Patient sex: F
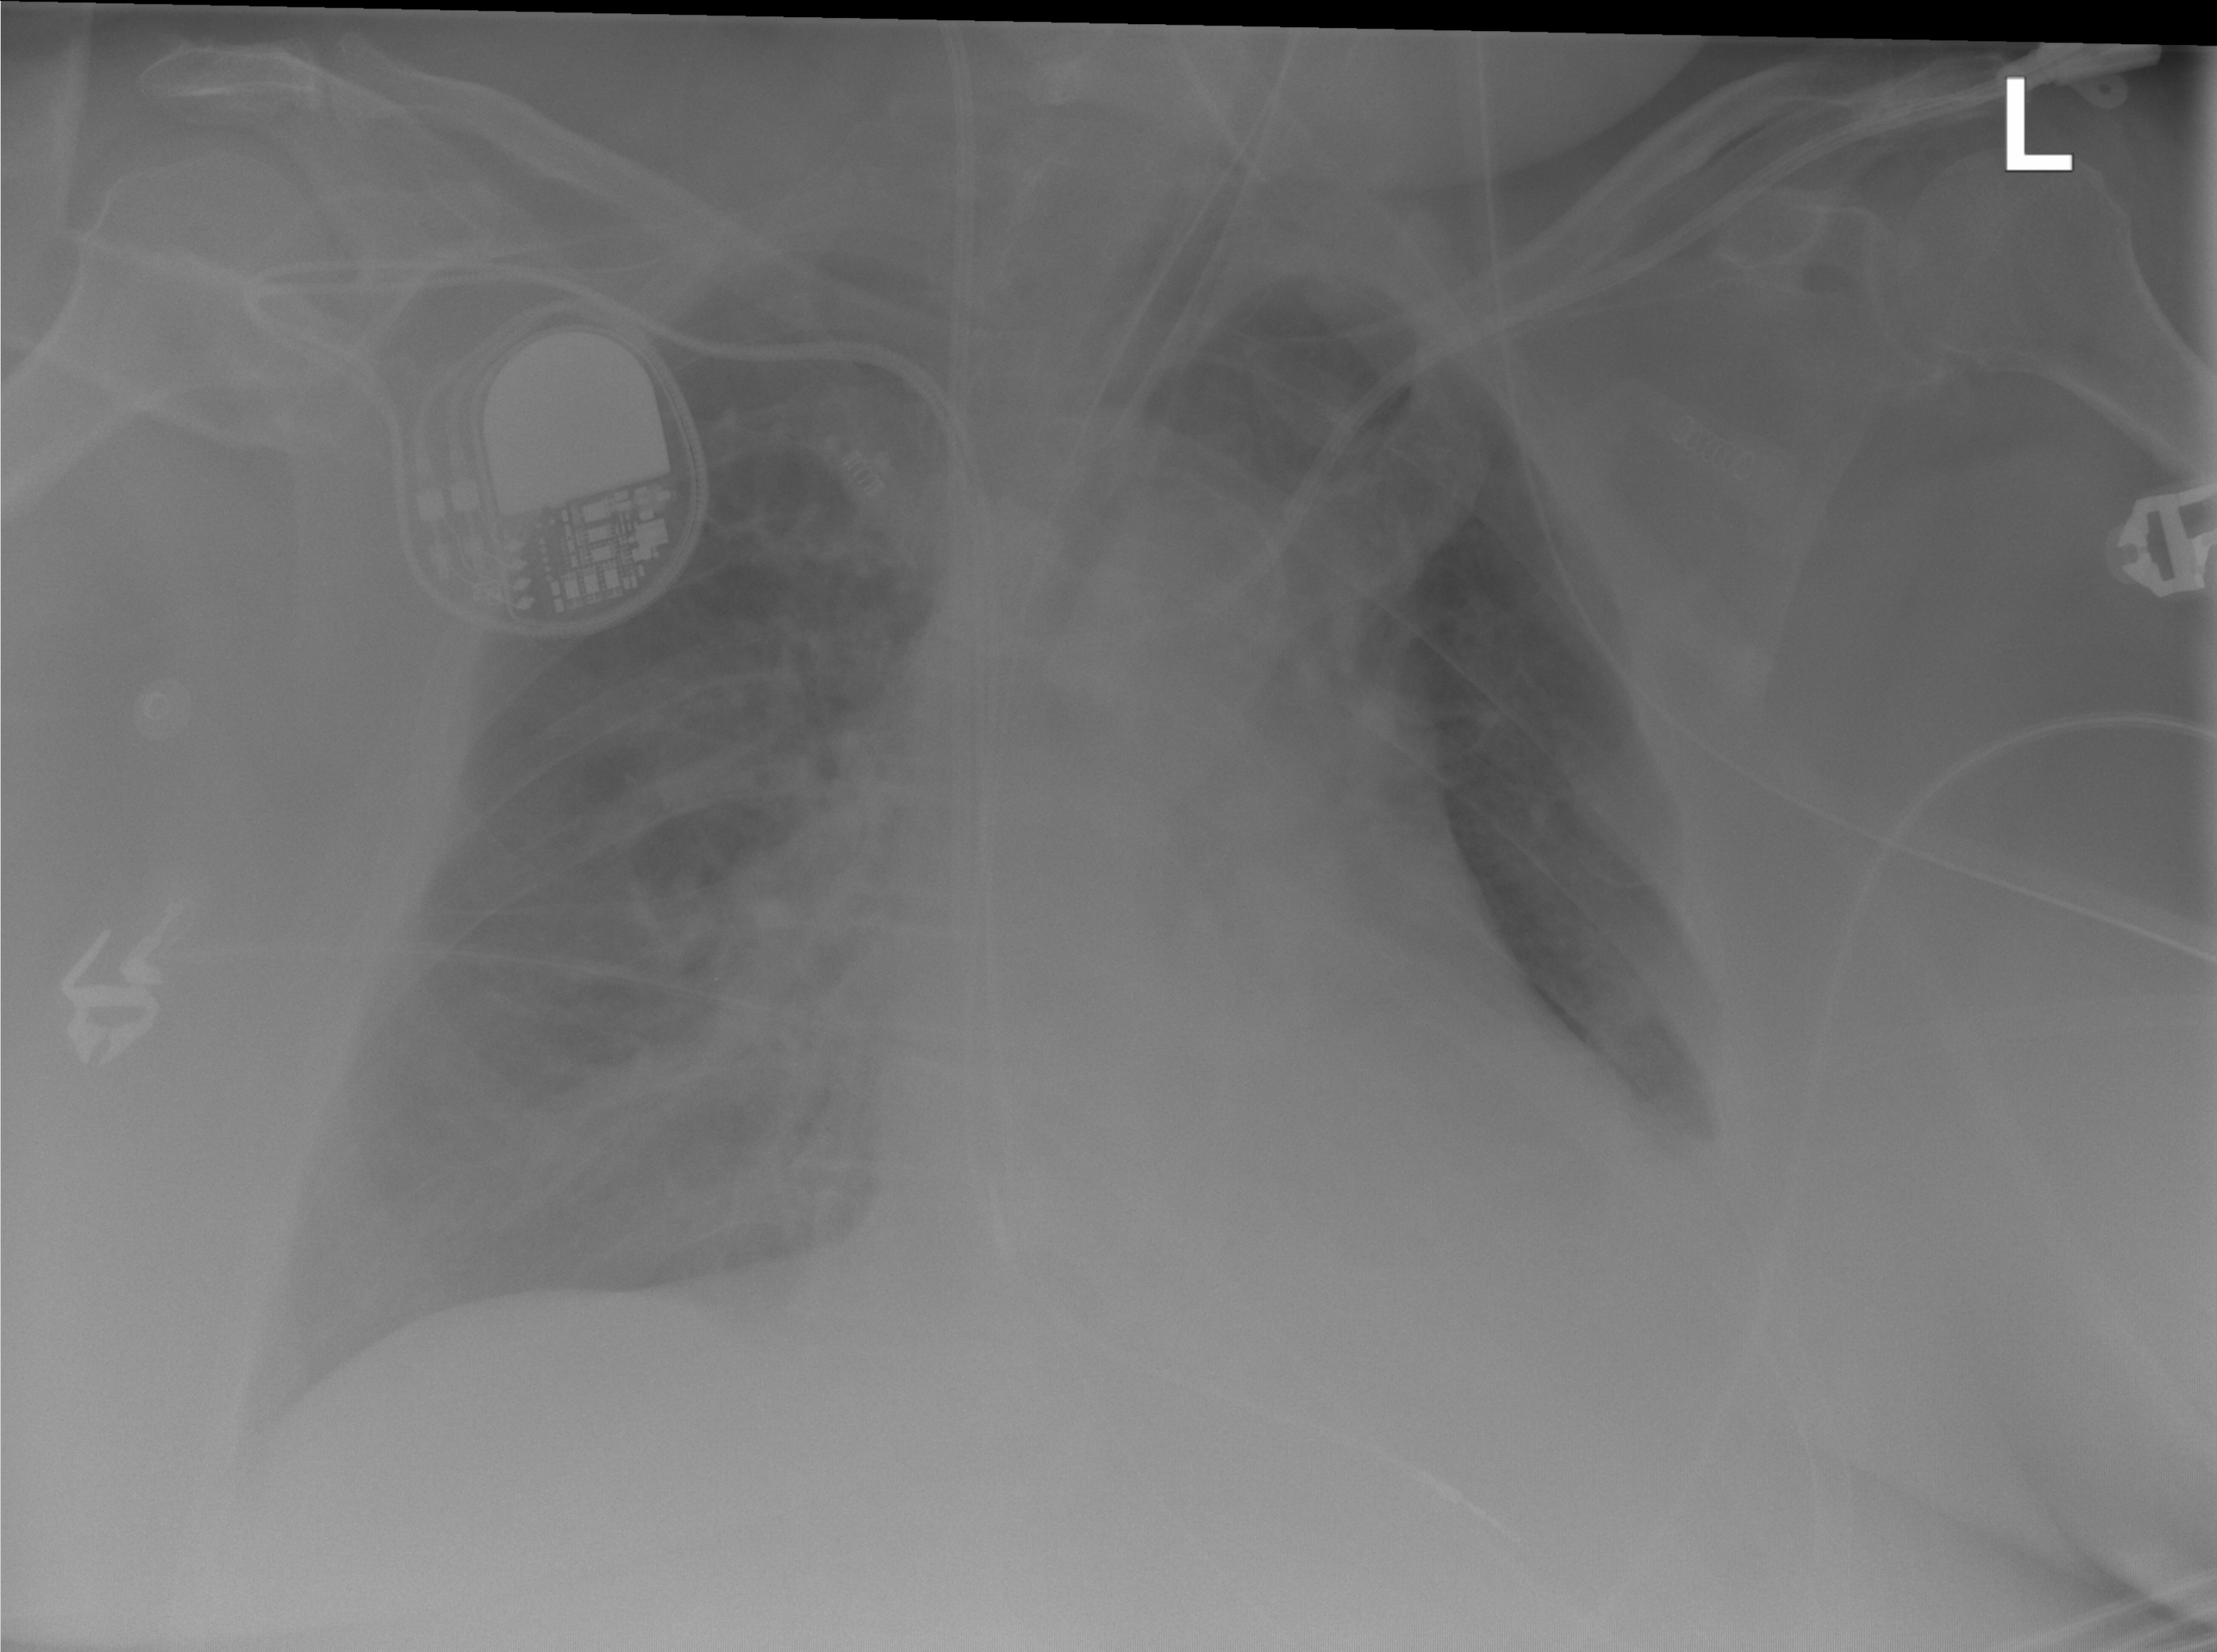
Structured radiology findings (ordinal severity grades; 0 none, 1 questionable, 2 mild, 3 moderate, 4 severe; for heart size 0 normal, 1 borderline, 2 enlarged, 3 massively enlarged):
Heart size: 2
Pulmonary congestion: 0
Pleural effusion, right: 0
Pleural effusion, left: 0
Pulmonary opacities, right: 1
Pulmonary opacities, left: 0
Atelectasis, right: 2
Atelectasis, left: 0